Current action and preconditions to check: trajectory_clear

Your task: For each precondition in the list above, predict whether it will hold at this action.

Consider the current scene as observed from the mobile robot's camera, and analyze the predicted future states of all dynamic agents (e.g., people, animals, vehicles, or any moving entities) within the NEXT SECOND.

IMPORTANT: Only answer "very likely" if you are absolutely certain—based on strong, clear evidence—that a dynamic agent will violate the precondition in the predicted future state. Do NOT answer "very likely" for unlikely, ambiguous, or low-probability risks.

Ask yourself for each precondition: Is there a high probability, with clear and convincing evidence, that the predicted future states of any dynamic agent will interfere with the predicted future state of the currently executing action within the NEXT SECOND, causing that precondition to fail?

Assess the risk level based on these predictions. Use "likely" or "very likely" if motions create a clear risk of interference.

Use "neutral" or "improbable" if agents are nearby but their predicted paths are clearly diverging or non-conflicting.

Failure Risk Categories: "very improbable", "improbable", "neutral", "likely", "very likely"

Answer Format: Output ONLY the probability_of_failure value from these categories: "very improbable", "improbable", "neutral", "likely", "very likely"

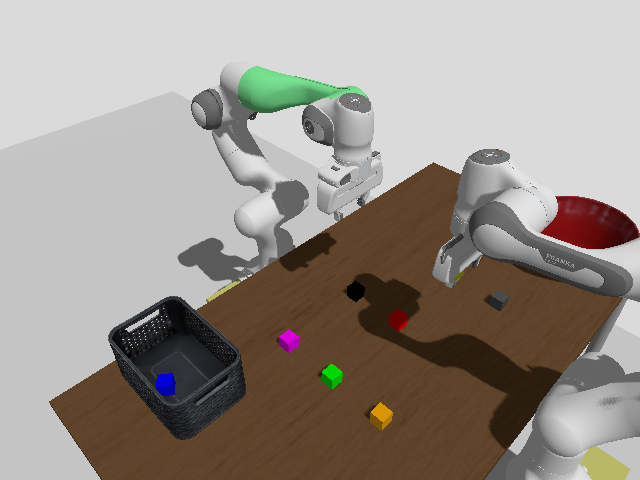

Answer: very improbable